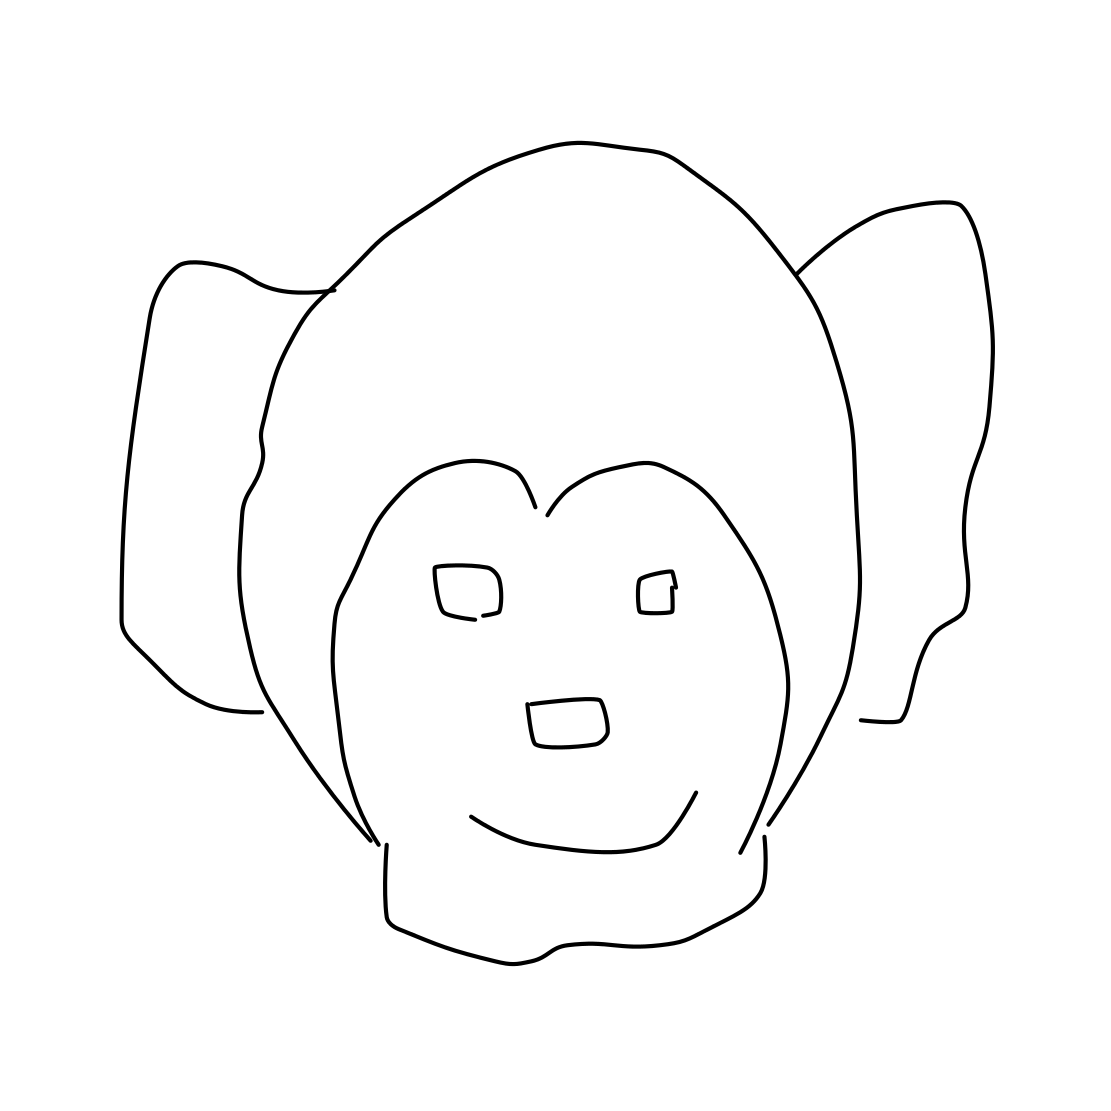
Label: monkey